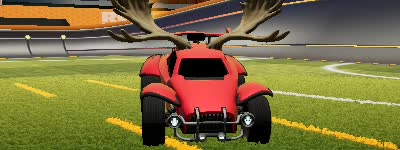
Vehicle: octane